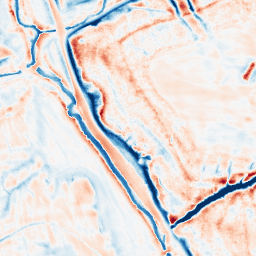
Category: edge_preserving
Decomposition family: bilateral
Decomposition parameters: d: 21
sigma_color: 150
sigma_space: 100
Upsampling method: regularized
Upsampling parameters: scale: 4
lambda_reg: 0.001
Upsampling scale: 4